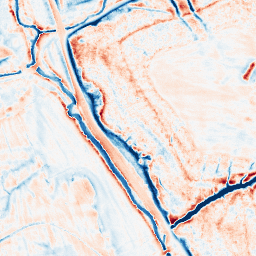
Category: edge_preserving
Decomposition family: anisotropic_diffusion
Decomposition parameters: iterations: 50
kappa: 10
gamma: 0.15
Upsampling method: quintic
Upsampling parameters: scale: 8
Upsampling scale: 8